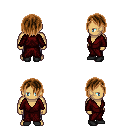
a pixel art fantasy rpg character, male body template, human, tanned skin, red robe, metal pants, brown bangs hairstyle, black shoes, four views (front, back, left, right), 2x2 character sprite sheet, small pixel art, hard edges, no anti-aliasing